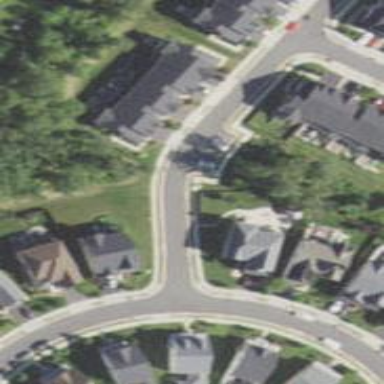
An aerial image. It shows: Residential road with asphalt surface.